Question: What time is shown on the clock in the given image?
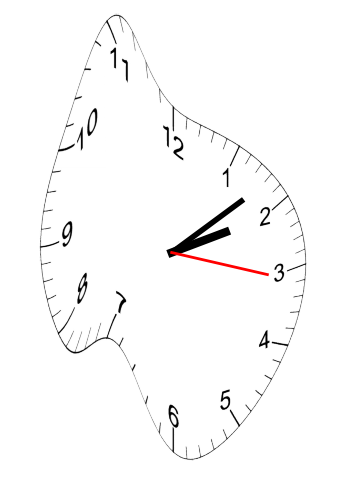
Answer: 02:08:16